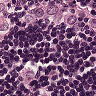
Metastatic tissue present: yes